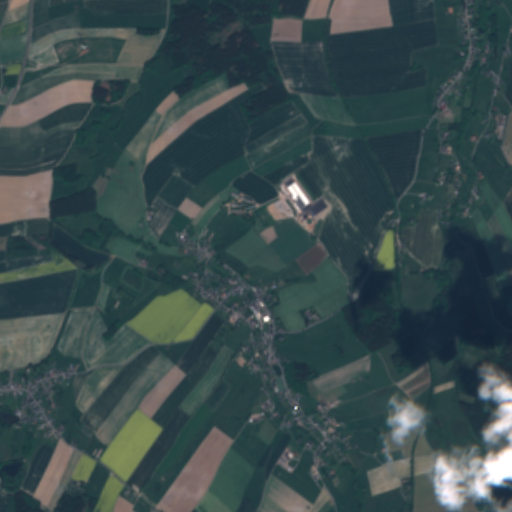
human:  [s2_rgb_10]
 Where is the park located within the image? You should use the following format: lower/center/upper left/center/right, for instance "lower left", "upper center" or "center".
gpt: The park is located in the lower center of the image.
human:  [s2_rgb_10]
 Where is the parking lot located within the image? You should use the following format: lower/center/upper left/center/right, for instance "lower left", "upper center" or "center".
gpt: The parking lot is located in the lower left of the image.
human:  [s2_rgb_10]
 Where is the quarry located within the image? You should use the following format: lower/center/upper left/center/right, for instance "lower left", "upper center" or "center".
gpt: The quarry is located in the lower right of the image.
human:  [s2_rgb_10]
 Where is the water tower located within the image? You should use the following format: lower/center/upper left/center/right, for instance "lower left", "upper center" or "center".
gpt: The water tower is located in the center right of the image.
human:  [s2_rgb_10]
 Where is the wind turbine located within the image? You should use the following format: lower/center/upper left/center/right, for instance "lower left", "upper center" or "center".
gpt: The wind turbine is located in the upper left of the image.
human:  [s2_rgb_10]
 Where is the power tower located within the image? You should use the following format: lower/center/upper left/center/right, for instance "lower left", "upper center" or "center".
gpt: There is no power tower in the image.